Field crop: maize
Growth stage: 1
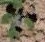
Species: chenopodium